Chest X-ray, PA view. Patient: 29 years old, sex F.
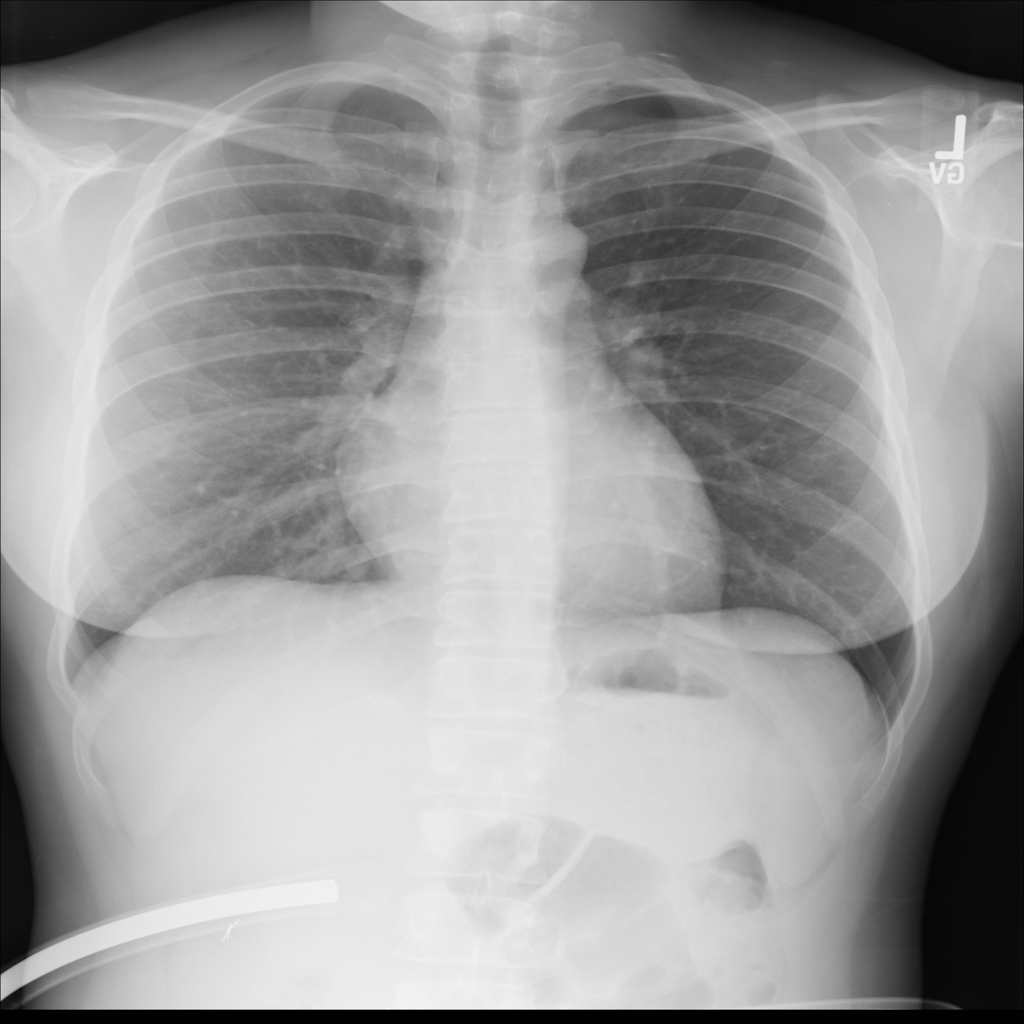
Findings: No Finding